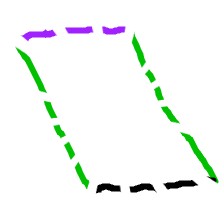
Shape: parallelogram